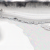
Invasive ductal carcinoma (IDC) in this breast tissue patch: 0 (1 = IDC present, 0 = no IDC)